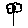
Label: flower